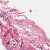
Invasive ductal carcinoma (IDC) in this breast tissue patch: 0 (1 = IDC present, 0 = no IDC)